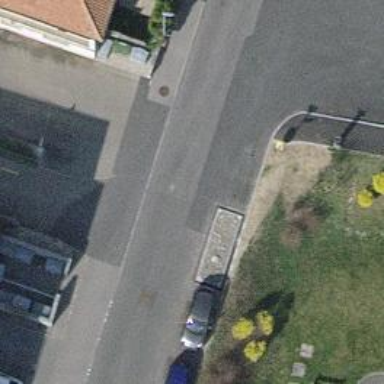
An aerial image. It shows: Asphalt residential road with designated cycle lane.